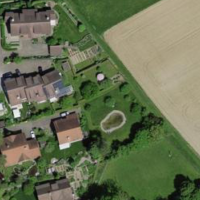
EUNIS habitat code: 55
Species observed at this site:
Beta vulgaris
Dryas octopetala